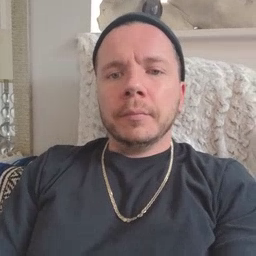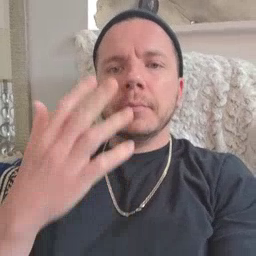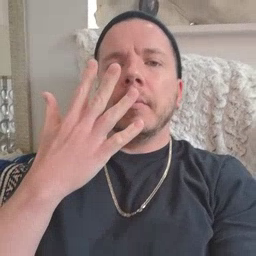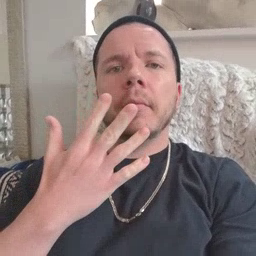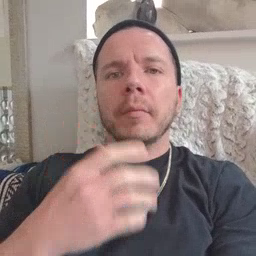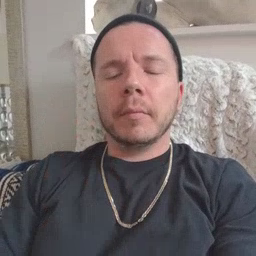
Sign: sad